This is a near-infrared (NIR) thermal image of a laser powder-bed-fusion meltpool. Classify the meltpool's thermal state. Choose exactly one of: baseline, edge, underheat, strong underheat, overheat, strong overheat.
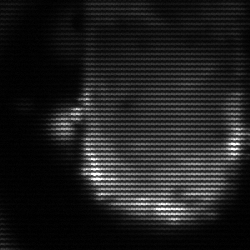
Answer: baseline